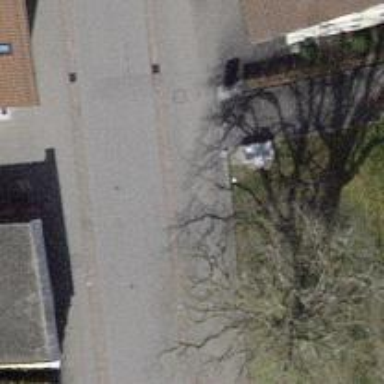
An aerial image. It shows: Bollard.